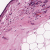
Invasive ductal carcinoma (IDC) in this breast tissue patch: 0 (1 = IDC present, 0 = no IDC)